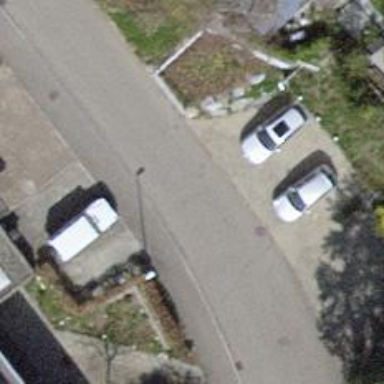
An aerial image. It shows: Residential road without sidewalk.